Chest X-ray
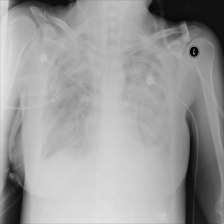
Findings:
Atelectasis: negative
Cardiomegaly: negative
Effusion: negative
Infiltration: positive
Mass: negative
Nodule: negative
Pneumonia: negative
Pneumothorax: negative
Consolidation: negative
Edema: negative
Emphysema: negative
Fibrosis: negative
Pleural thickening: negative
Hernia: negative